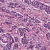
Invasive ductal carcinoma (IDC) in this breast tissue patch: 1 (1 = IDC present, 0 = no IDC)